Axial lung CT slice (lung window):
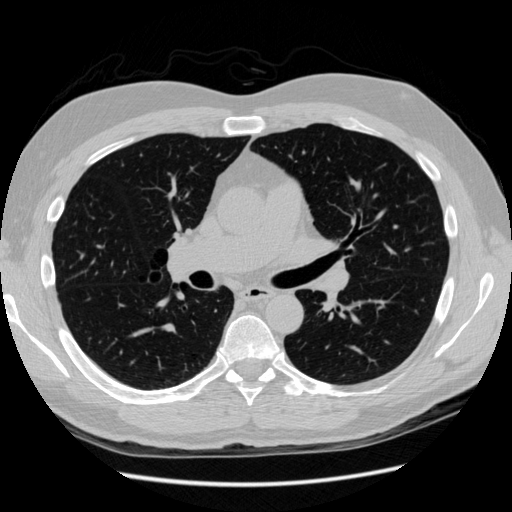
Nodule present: no